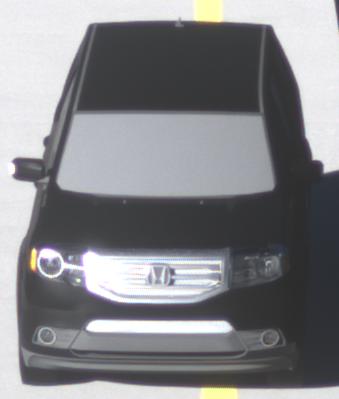
Make: Honda
Model: Pilot
Detailed model: Gen. 2 Facelift
Model produced from: 2012
Model produced until: 2015
Doors: 5
Color: black
Road condition: dry road
Daytime: morning or afternoon
Contrast: high contrast